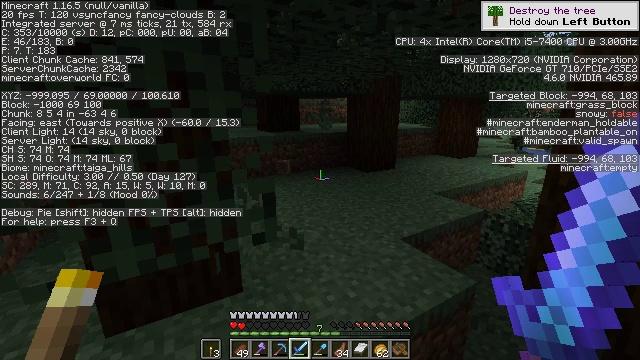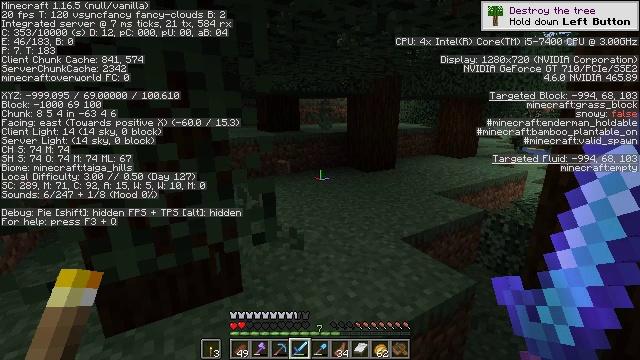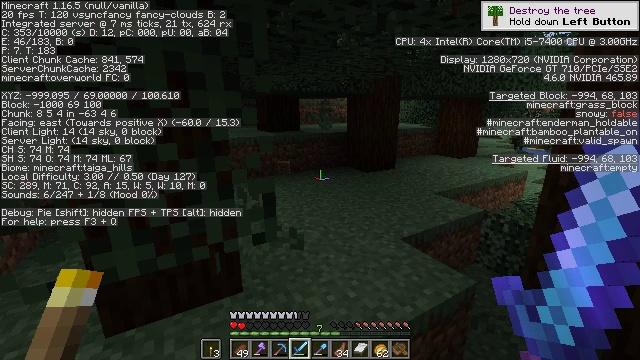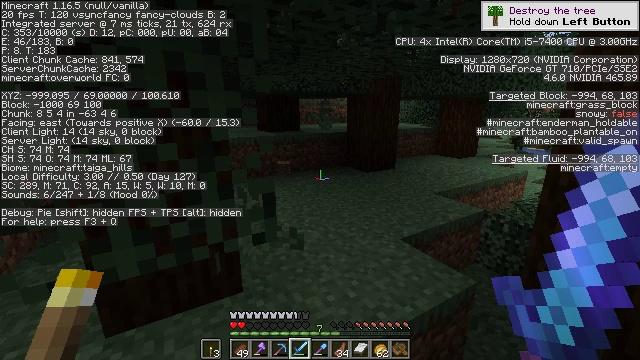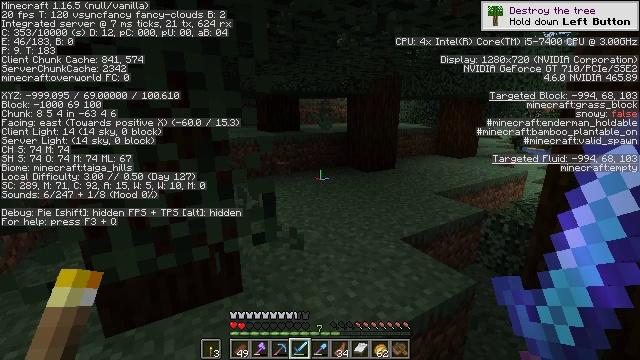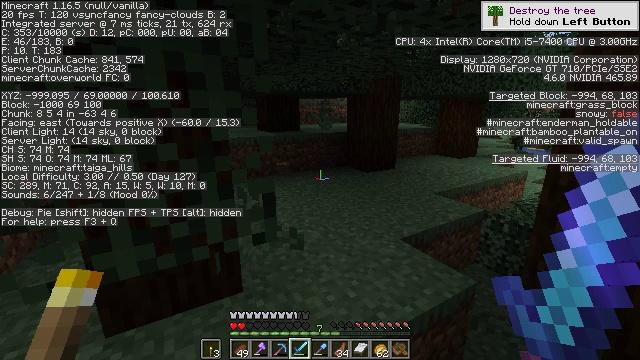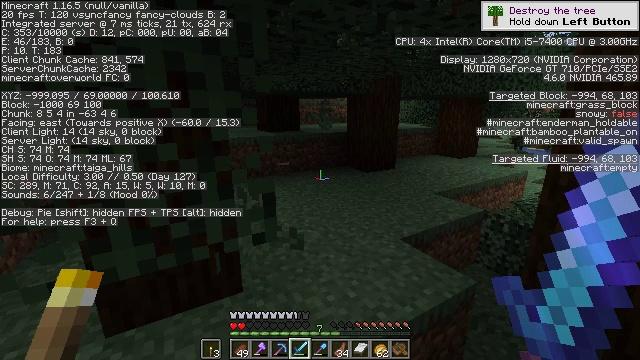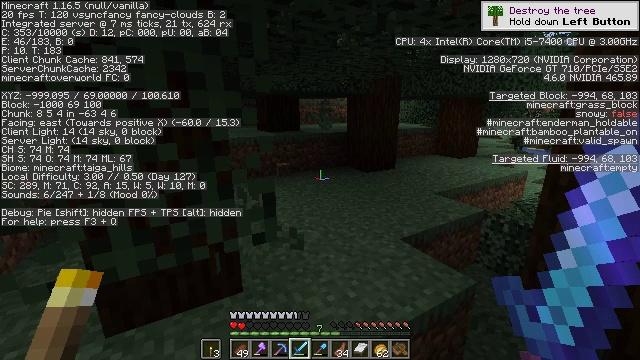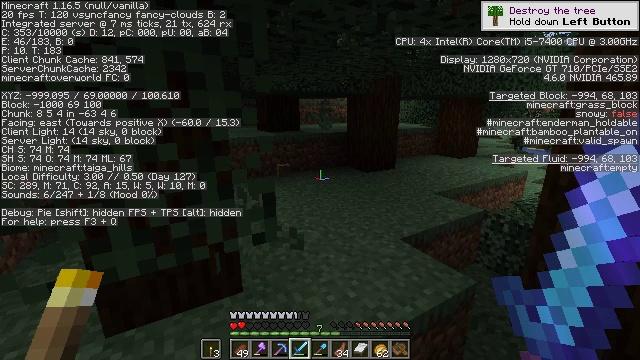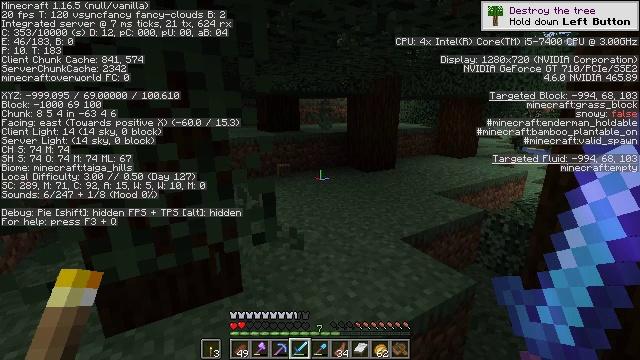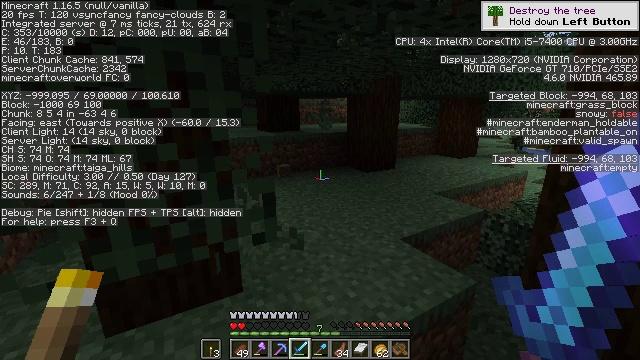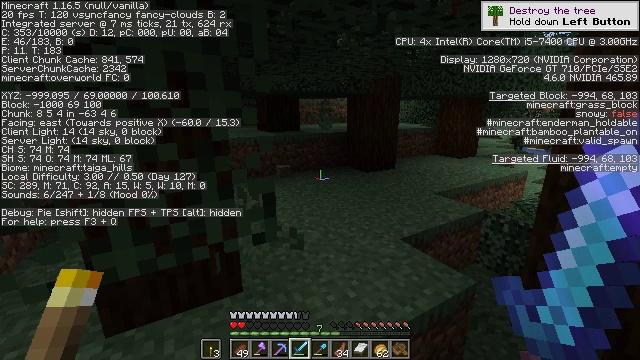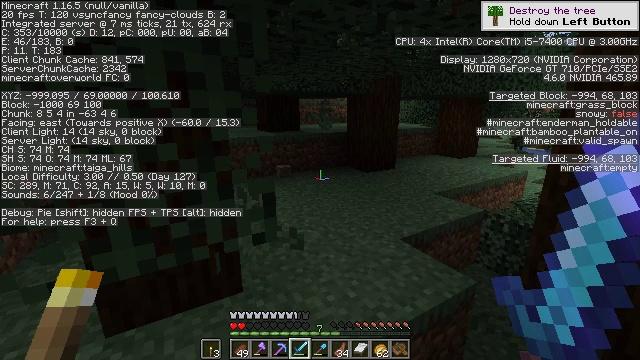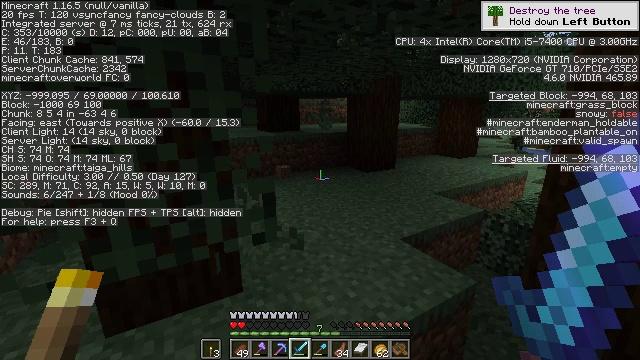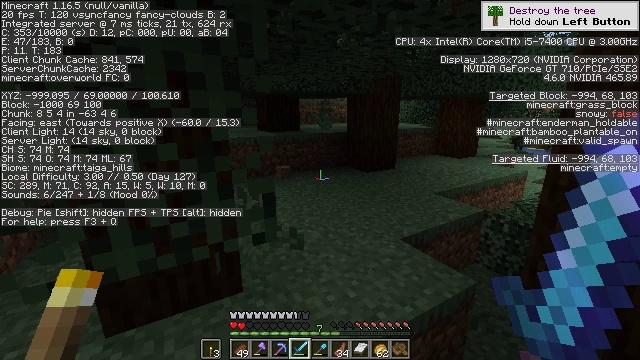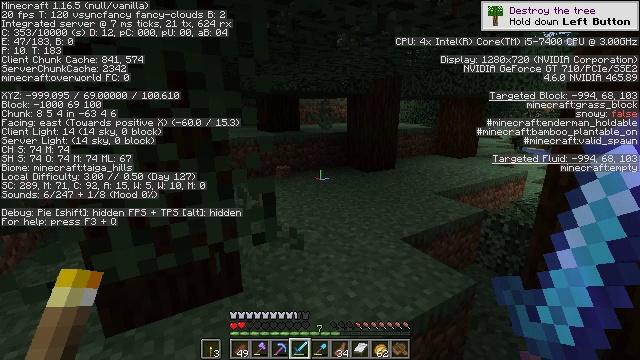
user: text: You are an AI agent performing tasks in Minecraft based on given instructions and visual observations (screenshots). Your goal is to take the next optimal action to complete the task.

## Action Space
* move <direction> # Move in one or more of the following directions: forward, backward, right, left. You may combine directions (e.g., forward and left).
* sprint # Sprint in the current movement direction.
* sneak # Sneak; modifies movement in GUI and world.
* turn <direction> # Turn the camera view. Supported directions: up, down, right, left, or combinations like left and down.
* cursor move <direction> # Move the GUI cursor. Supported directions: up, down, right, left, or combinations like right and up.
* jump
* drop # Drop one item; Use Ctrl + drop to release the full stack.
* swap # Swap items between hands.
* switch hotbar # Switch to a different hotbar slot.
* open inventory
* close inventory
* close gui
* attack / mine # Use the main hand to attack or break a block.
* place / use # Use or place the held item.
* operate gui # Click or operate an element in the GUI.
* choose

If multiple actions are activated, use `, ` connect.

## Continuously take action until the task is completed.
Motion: motion action
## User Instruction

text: Gather materials from the sweet berry bush.
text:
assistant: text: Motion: no_op
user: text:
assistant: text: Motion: no_op
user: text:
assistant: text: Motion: no_op
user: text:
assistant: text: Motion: no_op
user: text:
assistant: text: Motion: no_op
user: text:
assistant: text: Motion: no_op
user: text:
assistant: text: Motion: no_op
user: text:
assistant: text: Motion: no_op
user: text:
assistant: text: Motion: no_op
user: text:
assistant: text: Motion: no_op
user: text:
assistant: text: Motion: no_op
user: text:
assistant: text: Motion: no_op
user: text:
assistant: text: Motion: no_op
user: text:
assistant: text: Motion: no_op
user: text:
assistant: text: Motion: no_op
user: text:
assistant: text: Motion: no_op
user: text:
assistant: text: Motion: no_op
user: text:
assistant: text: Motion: no_op
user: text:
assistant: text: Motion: no_op
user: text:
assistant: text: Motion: no_op
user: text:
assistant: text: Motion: no_op
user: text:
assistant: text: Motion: no_op
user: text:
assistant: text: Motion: no_op
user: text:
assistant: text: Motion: no_op
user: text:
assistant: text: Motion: no_op
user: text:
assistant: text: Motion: no_op
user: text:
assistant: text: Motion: no_op
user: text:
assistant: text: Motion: no_op
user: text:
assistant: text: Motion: no_op
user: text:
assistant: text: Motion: no_op